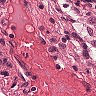
Metastatic tissue present: no